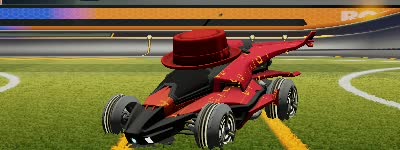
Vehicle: aftershock